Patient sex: M
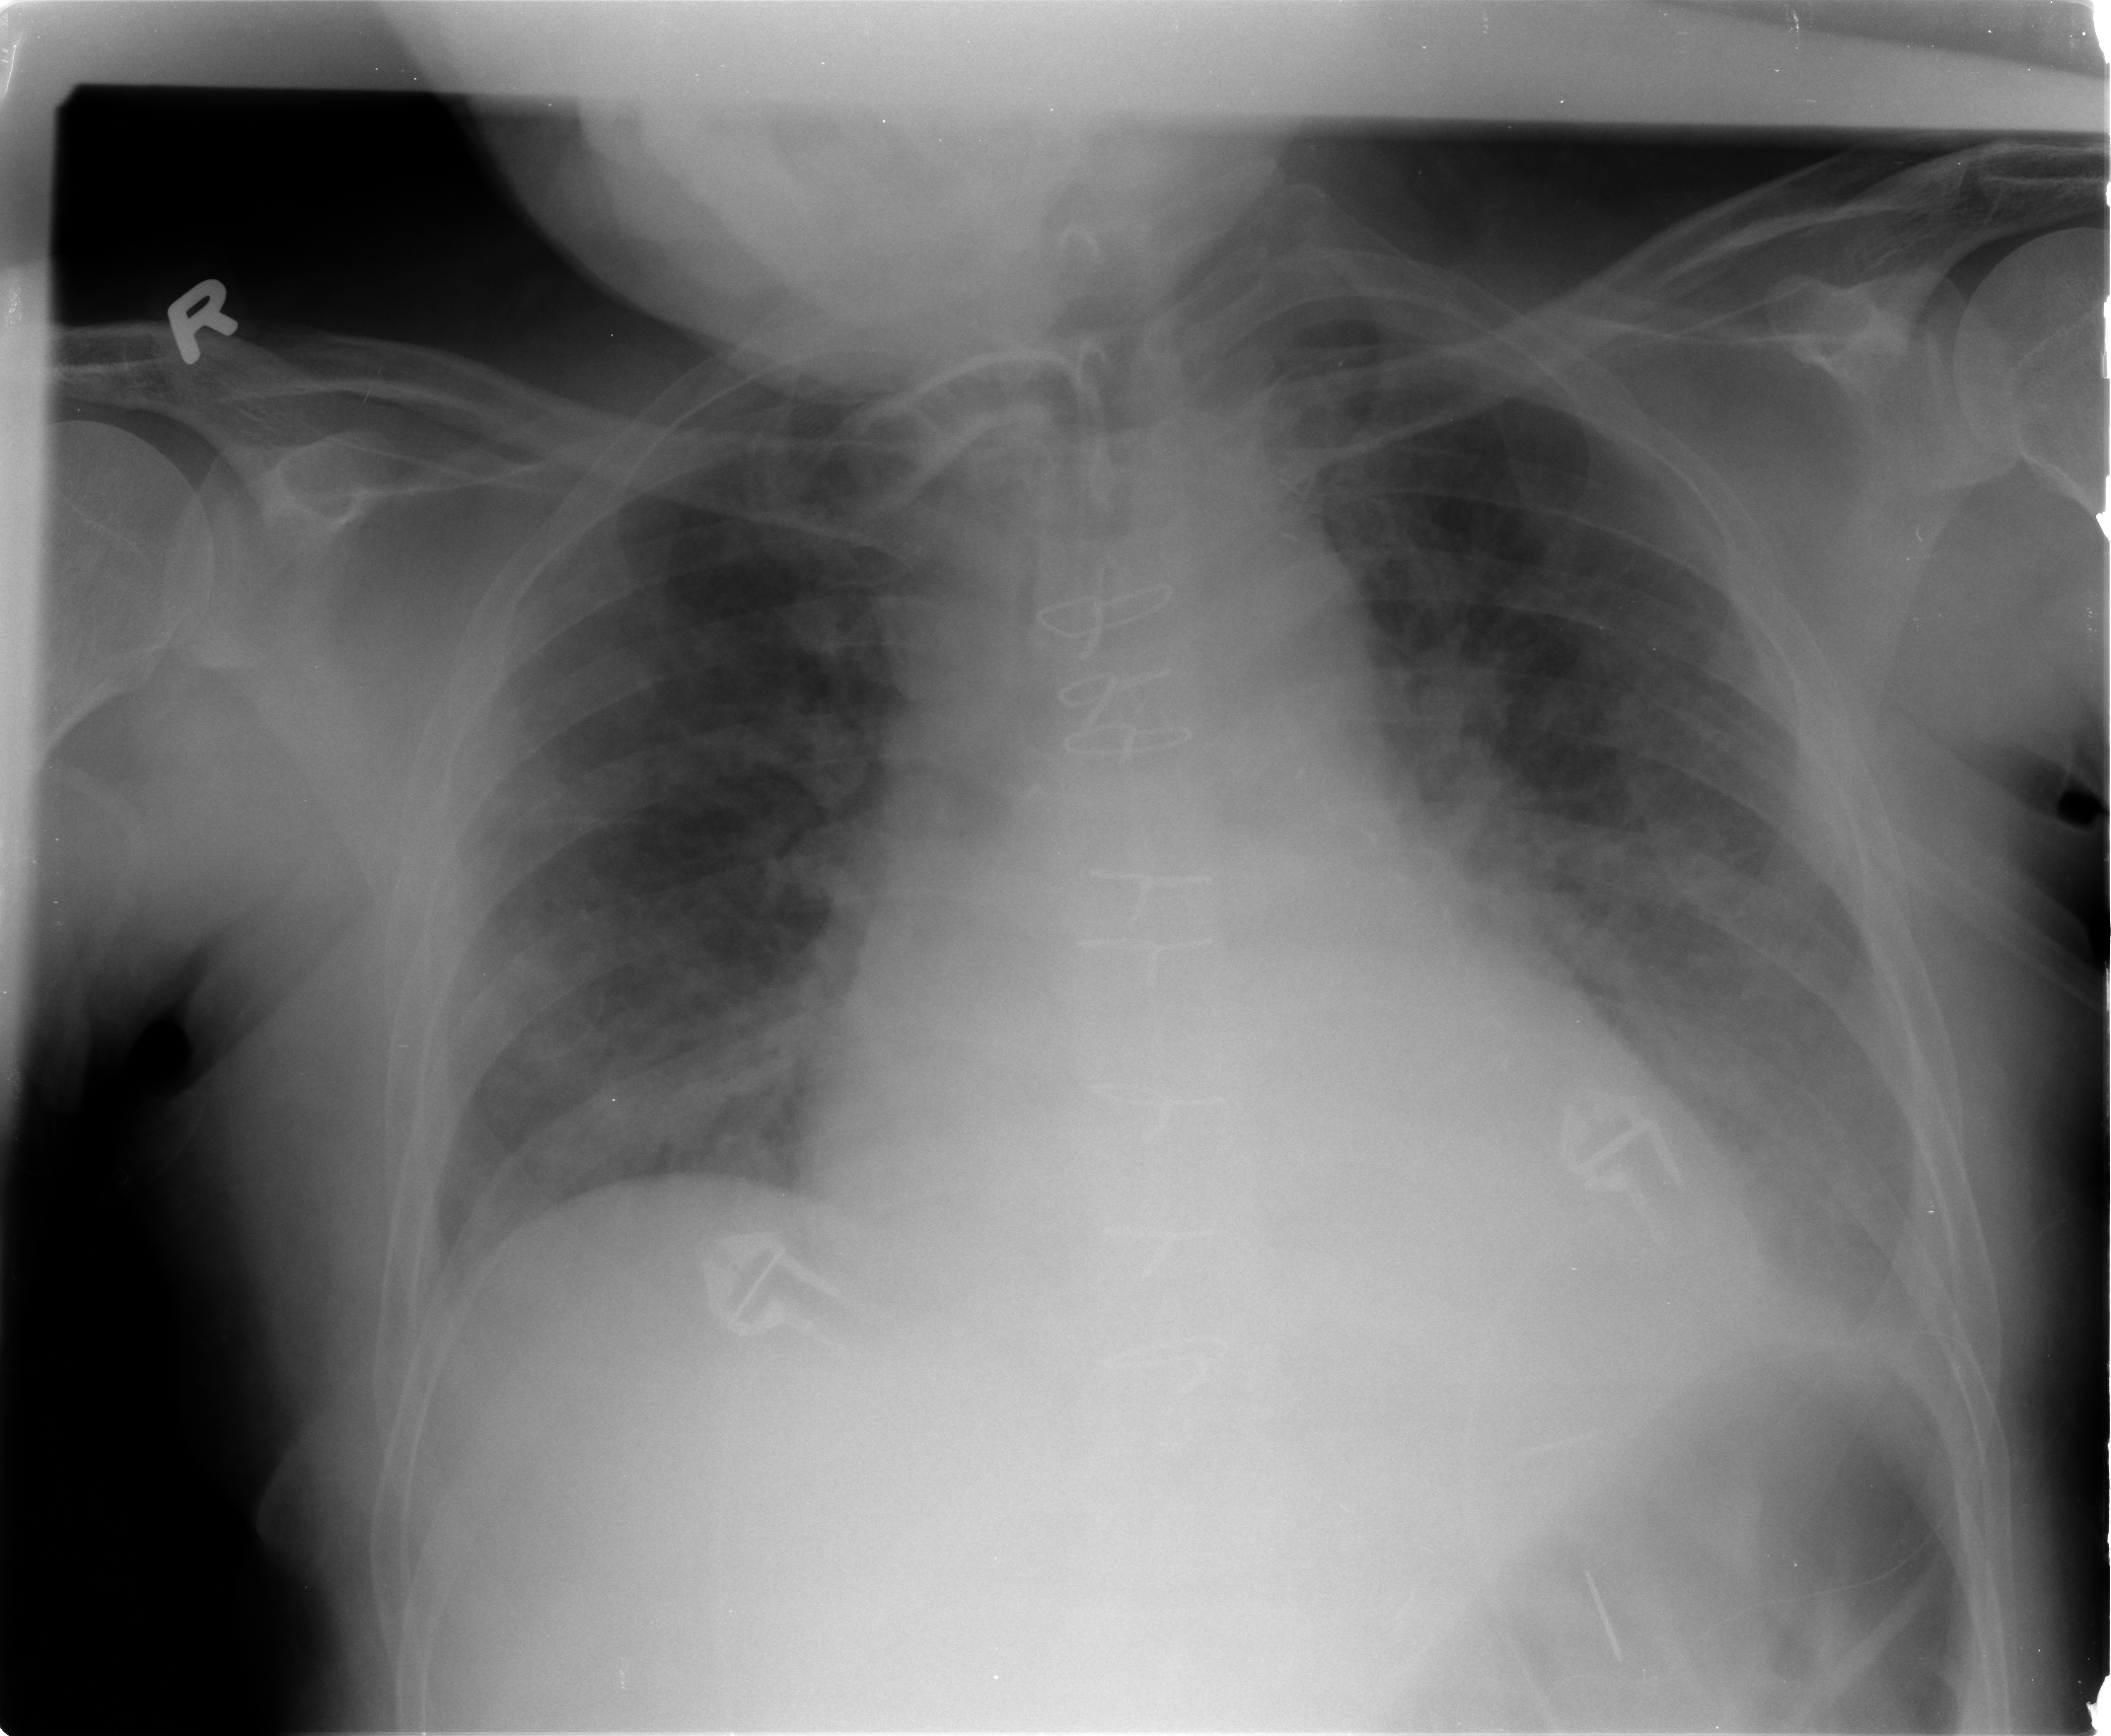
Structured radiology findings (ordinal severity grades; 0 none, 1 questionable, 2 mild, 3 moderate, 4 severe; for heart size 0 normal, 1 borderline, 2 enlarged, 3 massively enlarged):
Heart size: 2
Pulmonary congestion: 2
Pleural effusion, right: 1
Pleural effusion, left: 2
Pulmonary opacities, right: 2
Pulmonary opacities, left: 3
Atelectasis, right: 1
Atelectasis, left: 2